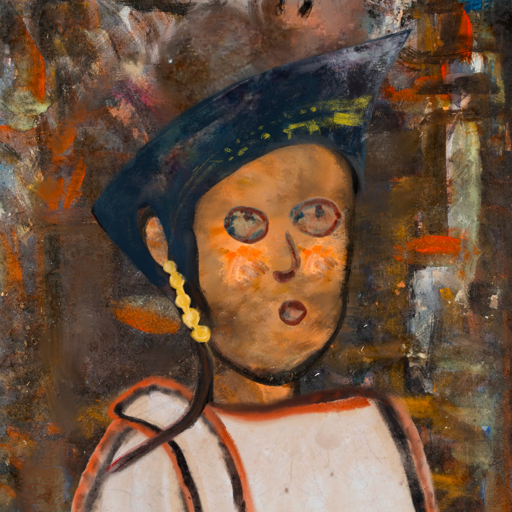
Background: GypsyQueen, Head And Neck Side: Gypsy_Queen, Face Side: Orphan, Bust: Roy_Bahadur, Hair Side: Blank, Head Accessory: Irani, Second Necklace: Blank, Necklace: Blank, Baby: Blank